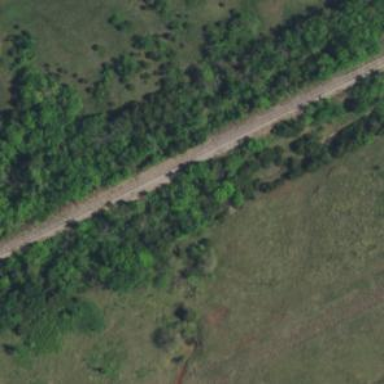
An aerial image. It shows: Railway track.